Question: I'm trying to create a rails app that fetches album scores from PitchforkMedia.com
For example, I want to grab the <URL> as shown below in the image.
In my brief research, I came across a similar question <URL>.
Generally, the answers suggested
1. using http request
2. parse the HTML source
3. identifying unique flags around the variable score
Some answers came with use of built in asp.net functions.
Are there equivalent functions available in Ruby or Ruby on Rails?
Or can someone suggest some other way doing what I want to do?
Any suggestion will be appreciated. Thank you.

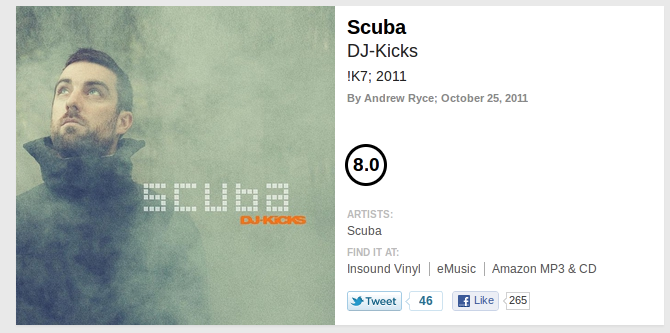
Answer: I would use Mechanize to scrape the content that you are interested in. Ryan Bates has a <URL>.